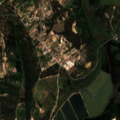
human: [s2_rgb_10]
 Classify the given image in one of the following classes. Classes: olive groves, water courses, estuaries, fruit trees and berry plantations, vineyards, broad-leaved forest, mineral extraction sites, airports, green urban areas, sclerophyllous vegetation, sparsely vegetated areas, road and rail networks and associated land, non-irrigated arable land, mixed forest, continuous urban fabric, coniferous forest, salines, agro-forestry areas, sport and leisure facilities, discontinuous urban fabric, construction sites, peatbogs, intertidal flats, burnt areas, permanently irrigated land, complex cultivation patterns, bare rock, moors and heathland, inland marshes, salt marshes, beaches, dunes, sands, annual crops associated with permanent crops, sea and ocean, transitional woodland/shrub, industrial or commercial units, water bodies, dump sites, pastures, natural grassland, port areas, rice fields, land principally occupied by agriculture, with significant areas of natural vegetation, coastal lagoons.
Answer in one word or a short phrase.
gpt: non-irrigated arable land, permanently irrigated land, complex cultivation patterns, land principally occupied by agriculture, with significant areas of natural vegetation, broad-leaved forest, mixed forest, sclerophyllous vegetation, transitional woodland/shrub, water bodies, estuaries